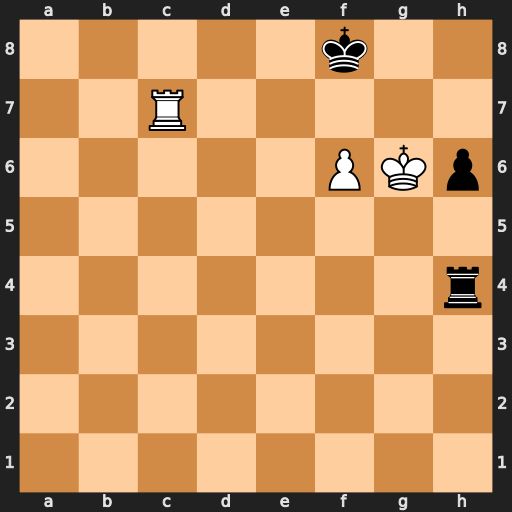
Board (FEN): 5k2/2R5/5PKp/8/7r/8/8/8
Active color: w
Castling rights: -
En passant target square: -
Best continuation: Rc8#